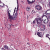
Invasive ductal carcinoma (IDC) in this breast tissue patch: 0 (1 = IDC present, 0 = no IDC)